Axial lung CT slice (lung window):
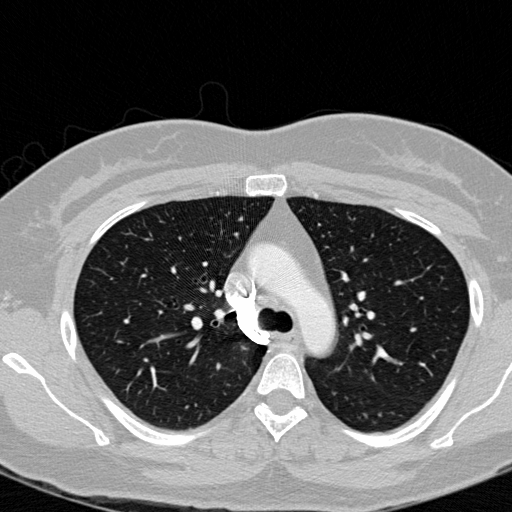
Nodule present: no